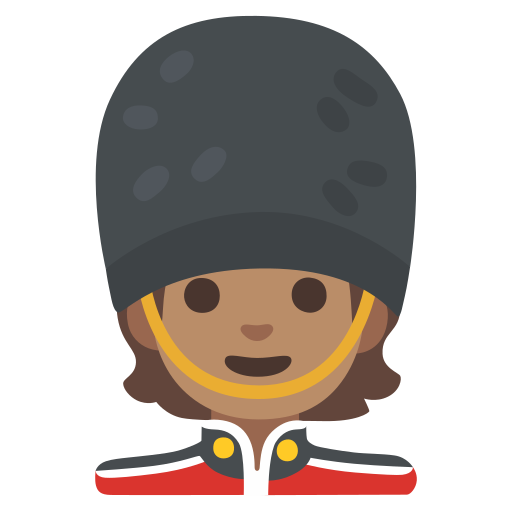
Emoji: 💂🏽